The image folds the raw vibration samples of a bearing signal into a 2-D grayscale square (signal-to-image encoding). Based on the visible evidence, which condition applies: normal, inner_race, outer_race, ball?
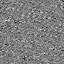
Answer: inner_race